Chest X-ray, PA view. Patient: 36 years old, sex F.
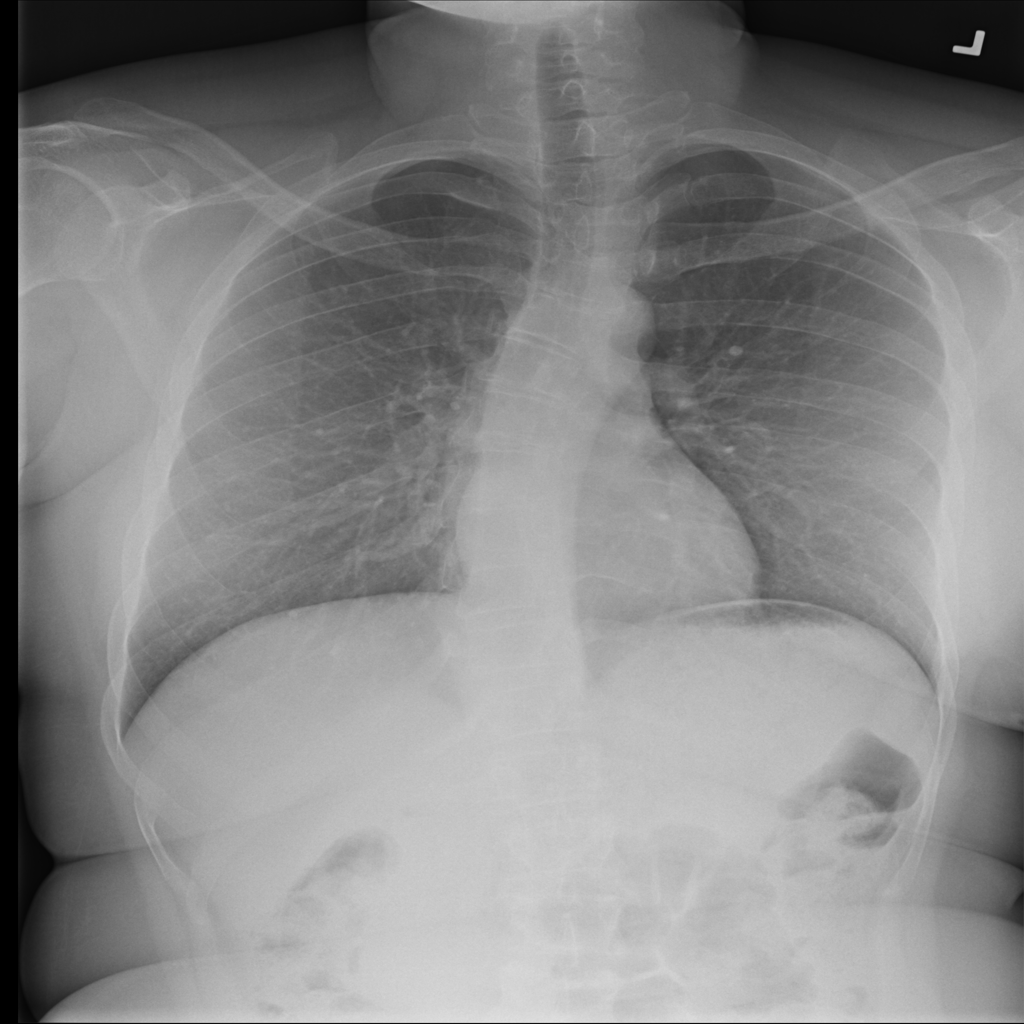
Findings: No Finding